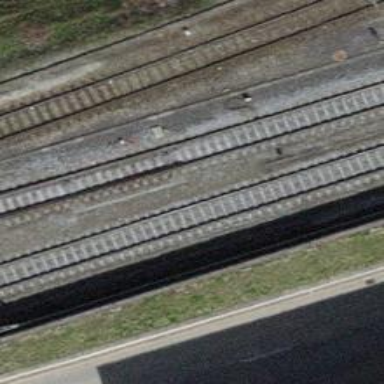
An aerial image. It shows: Single railway track with electrification through contact line.